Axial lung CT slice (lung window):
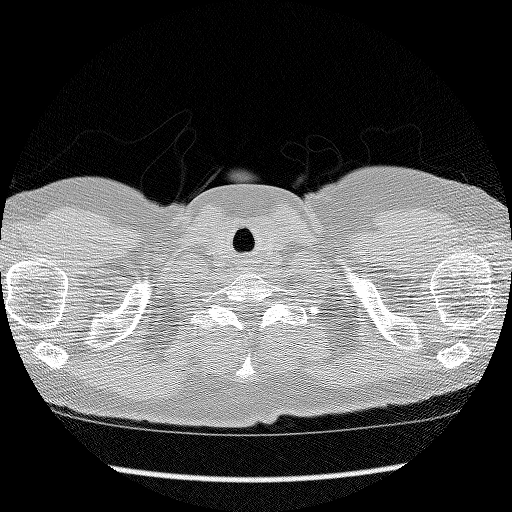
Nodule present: no